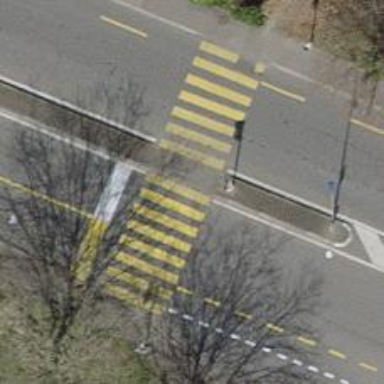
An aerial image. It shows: Marked road crossing with pedestrian island.